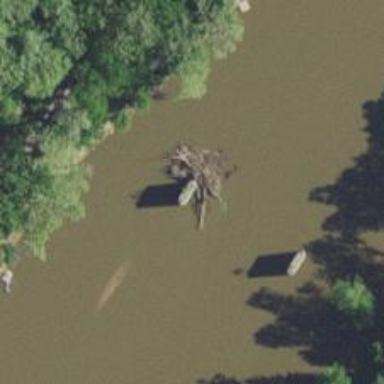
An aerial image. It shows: Abandoned bridge.